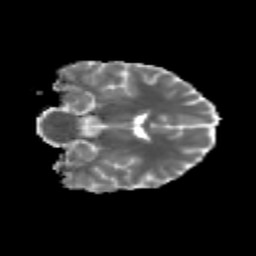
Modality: MD
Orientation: coronal
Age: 24
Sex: female
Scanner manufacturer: siemens
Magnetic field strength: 3 T
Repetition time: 3.5 s
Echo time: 0.125 s